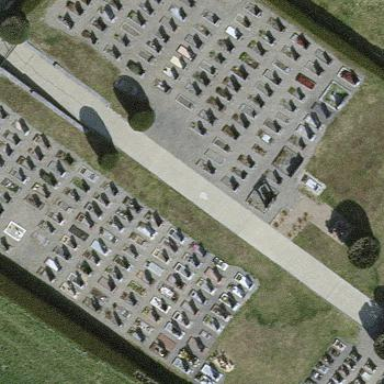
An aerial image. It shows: Cemetery.